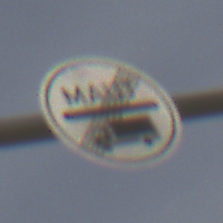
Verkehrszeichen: EndeMautpflicht
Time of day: MorningAfternoon
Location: Outdoor (Suburban)
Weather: PartlyCloudy
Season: NotSpecified
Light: Natural